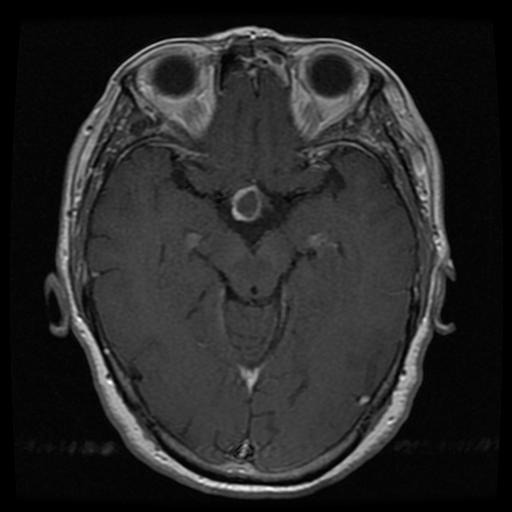
Label: pituitary